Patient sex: F
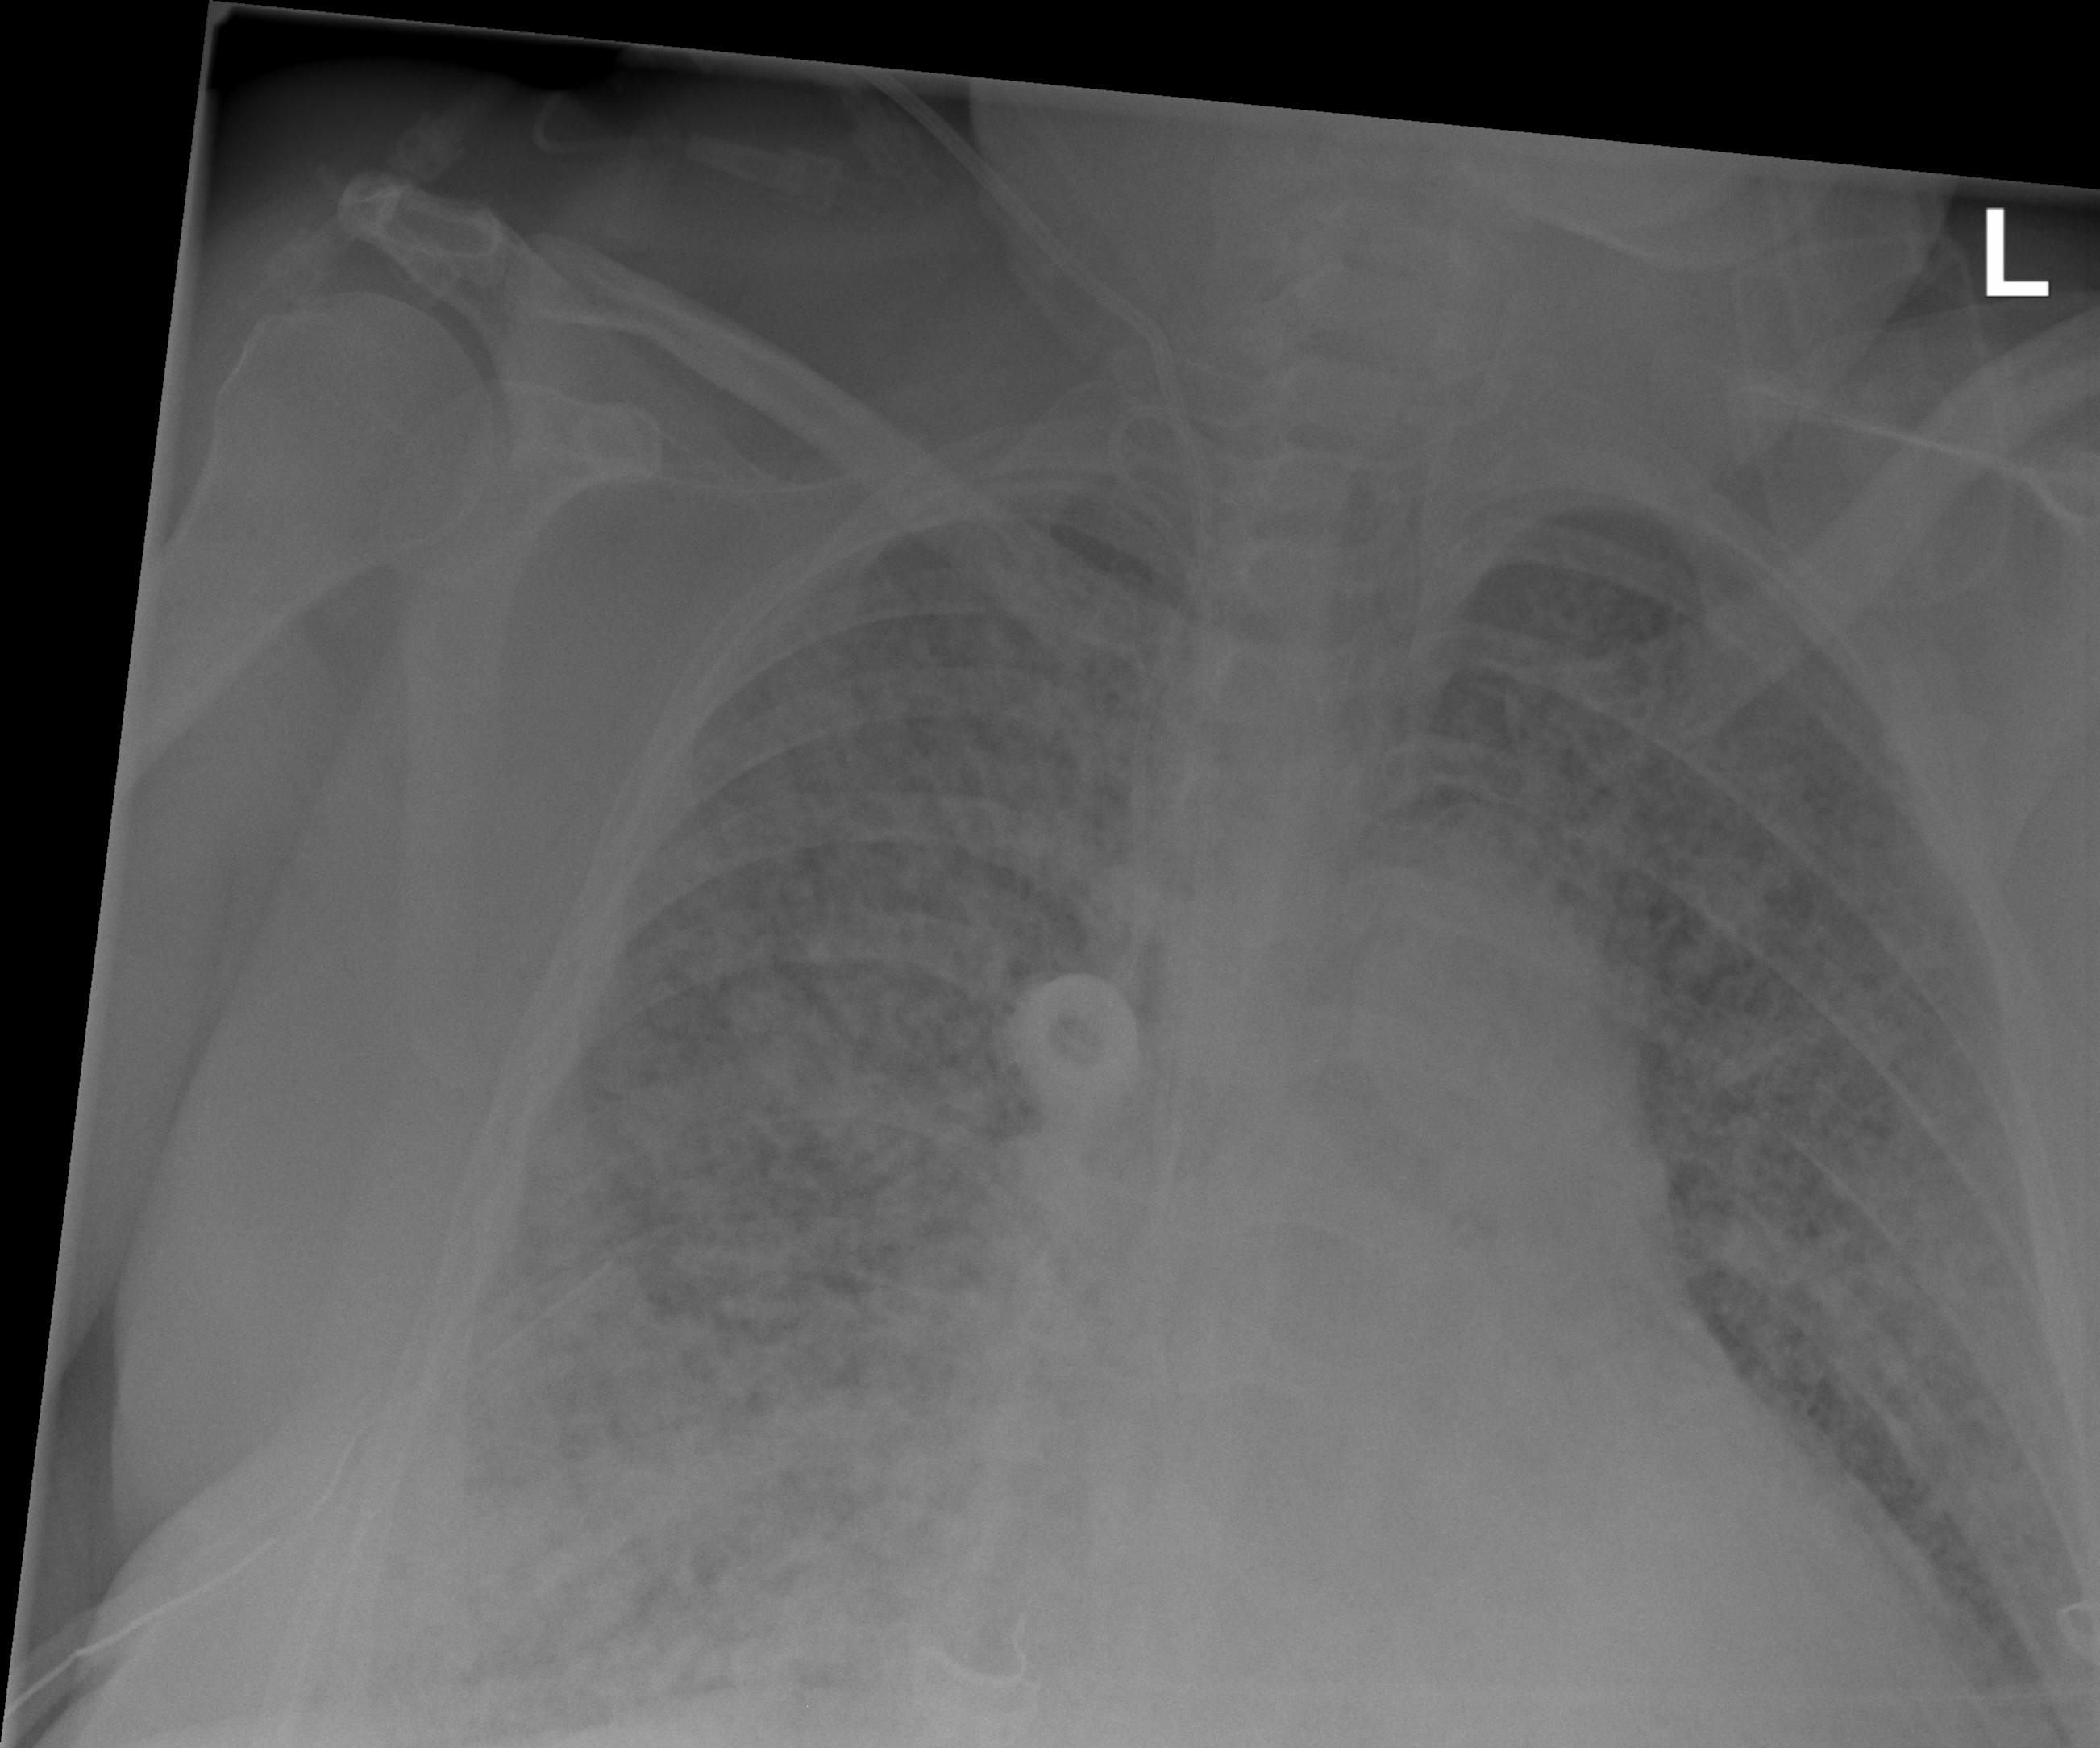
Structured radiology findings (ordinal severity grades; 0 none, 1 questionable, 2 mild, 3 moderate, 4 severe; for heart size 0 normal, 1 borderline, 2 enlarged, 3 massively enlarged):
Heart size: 2
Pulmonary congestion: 2
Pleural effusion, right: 1
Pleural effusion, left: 1
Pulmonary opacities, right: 4
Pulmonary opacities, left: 3
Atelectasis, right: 3
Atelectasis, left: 3